Field crop: maize
Growth stage: 2
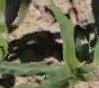
Species: maize